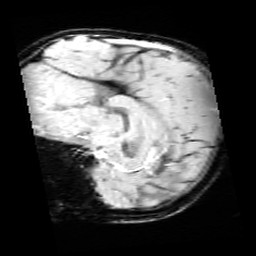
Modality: SWI
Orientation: sagittal
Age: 11
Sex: female
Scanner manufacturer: siemens
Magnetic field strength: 3 T
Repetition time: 0.027 s
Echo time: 0.02 s